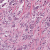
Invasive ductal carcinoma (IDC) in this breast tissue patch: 1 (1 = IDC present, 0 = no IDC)